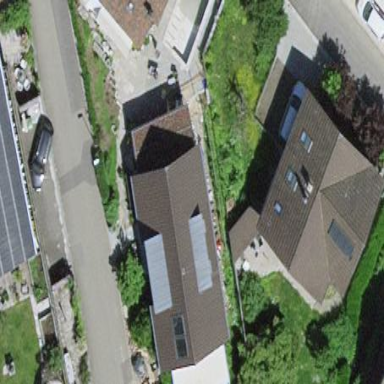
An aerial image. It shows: Simple and straightforward house.